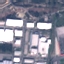
Land use / land cover: Industrial